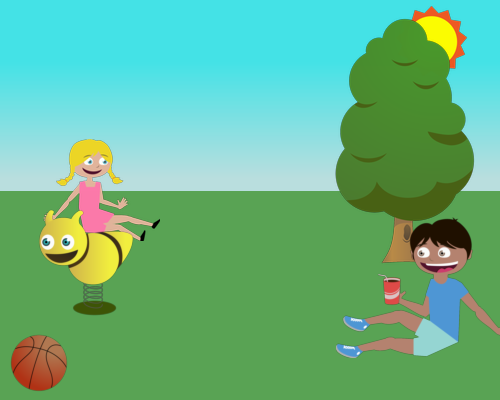
Small sun on right, partially covered by tree with hole facing right. Mike sitting under tree, smiling, holding soda, left hand not visible. Large basketball in left corner, bee ride diagonal, facing right. Tree on right, Mike's head touching bottom bark. Large smiling girl on bee ride, facing left, one foot out of frame.